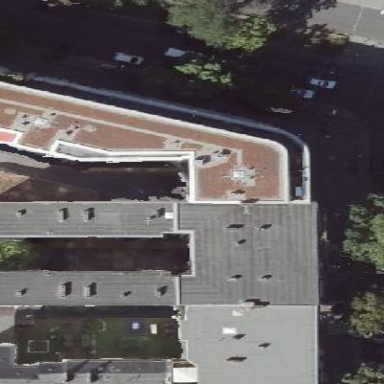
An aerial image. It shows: Flat-roofed residential building.